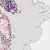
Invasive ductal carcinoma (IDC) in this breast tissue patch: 0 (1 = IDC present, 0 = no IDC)